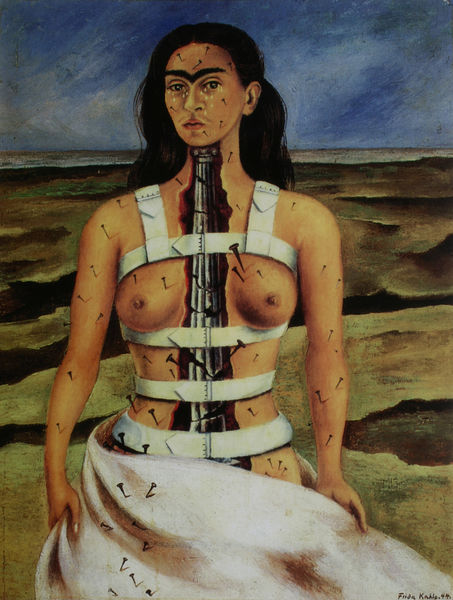
Titel: Die zerbrochene Säule
Künstler: Frida Kahlo
Standort: Mexico City
Institution: Fundación Dolores Olmedo Patino
Schlagwörter: akt, blau, himmel, weiß, braun, brust, frau, schwarz, säule, tuch, signatur, erde, boden, haare, augenbrauen, brüste, stab, wüste, nadel, nägel, selbstporträt, regen, wirbelsäule, waffe, selbstportrait, leiden, schmerz, nadeln, kahlo, korsett, schmerzen, tränen, mexiko, gurte, landschsft, frida, frieda, frida kahlo